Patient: sex F, age 65
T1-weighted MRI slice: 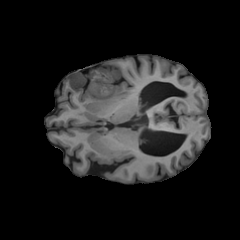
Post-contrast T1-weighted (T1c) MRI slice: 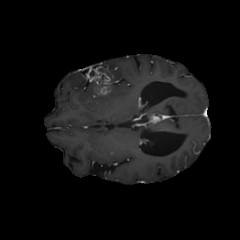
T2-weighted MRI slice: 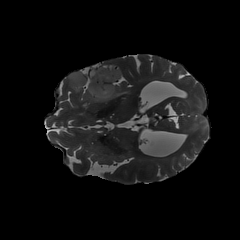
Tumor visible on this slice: yes
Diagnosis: Glioblastoma, IDH-wildtype
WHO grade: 4